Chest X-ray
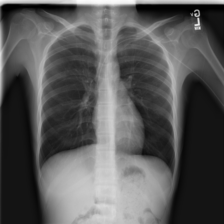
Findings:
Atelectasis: negative
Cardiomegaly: negative
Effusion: negative
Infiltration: positive
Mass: negative
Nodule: negative
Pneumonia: negative
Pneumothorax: negative
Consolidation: negative
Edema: negative
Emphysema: negative
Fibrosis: negative
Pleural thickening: negative
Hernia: negative